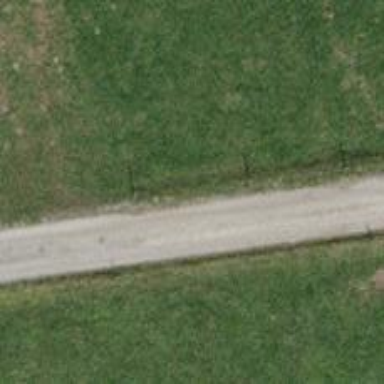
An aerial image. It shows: Gravel track with Grade 3 quality.